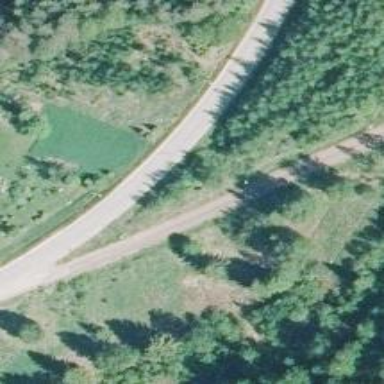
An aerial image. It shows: Tertiary road.